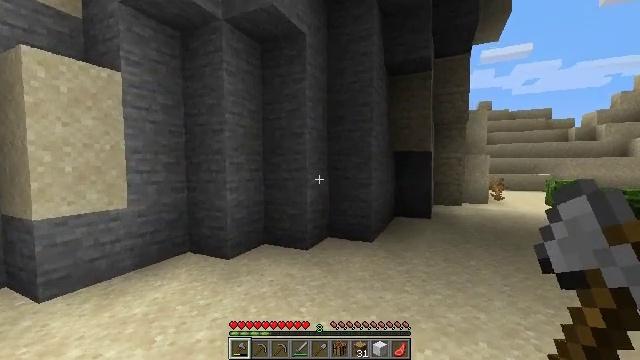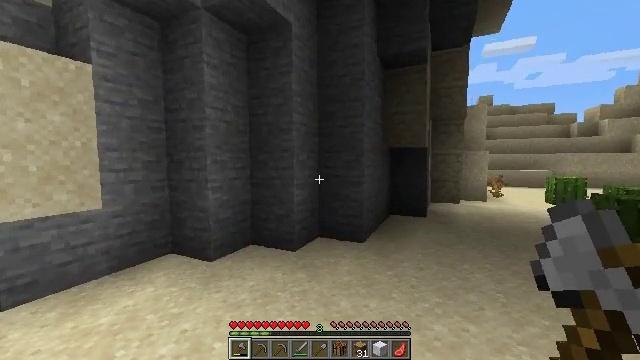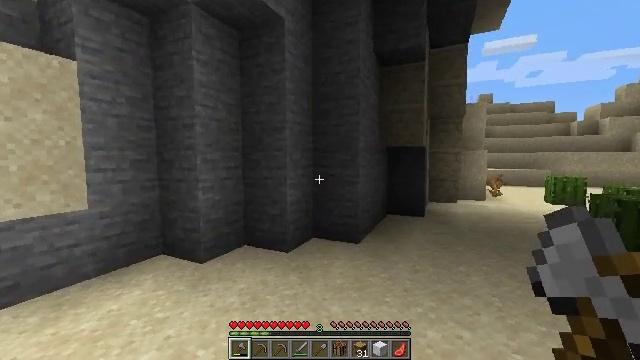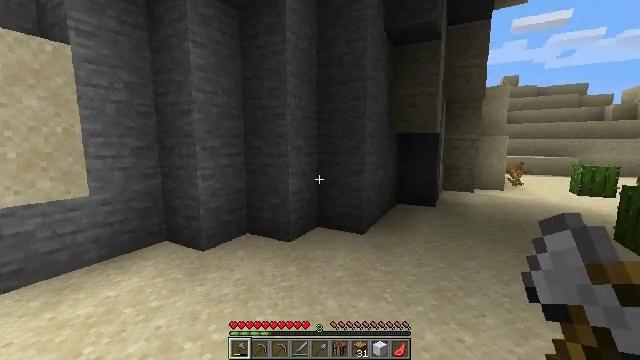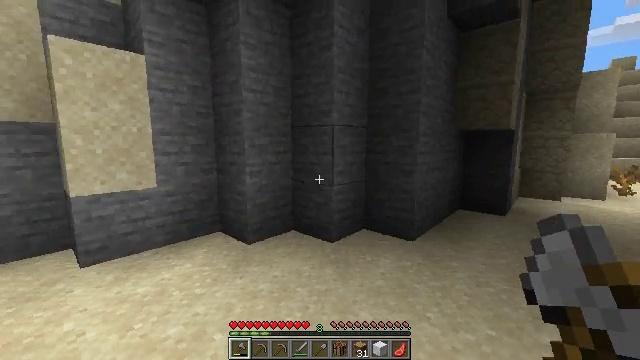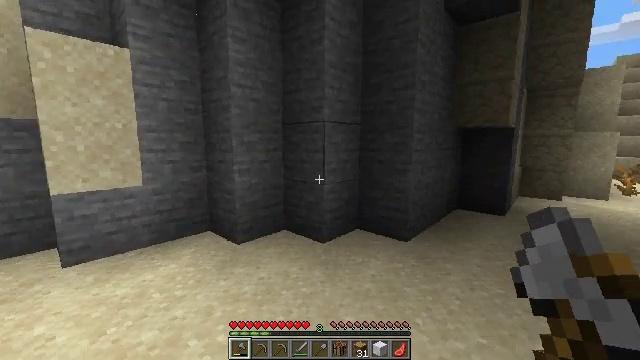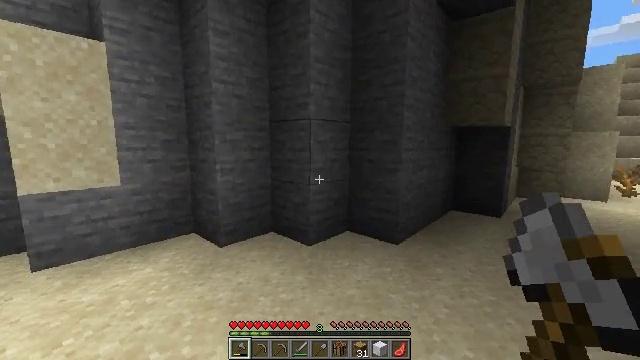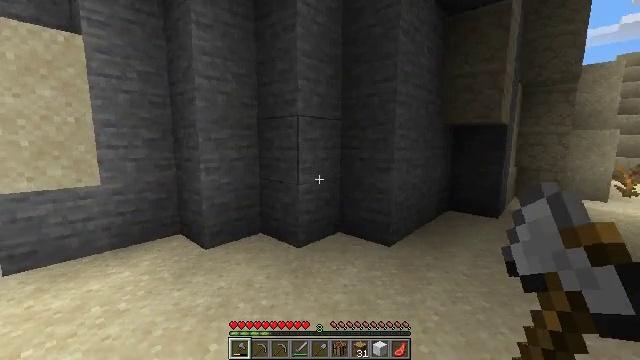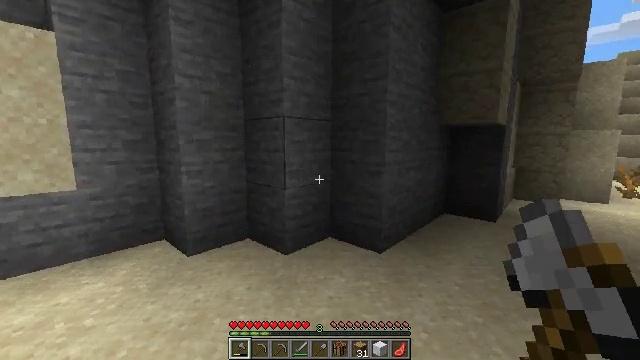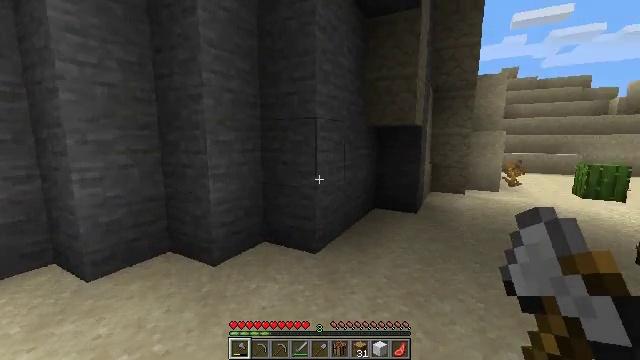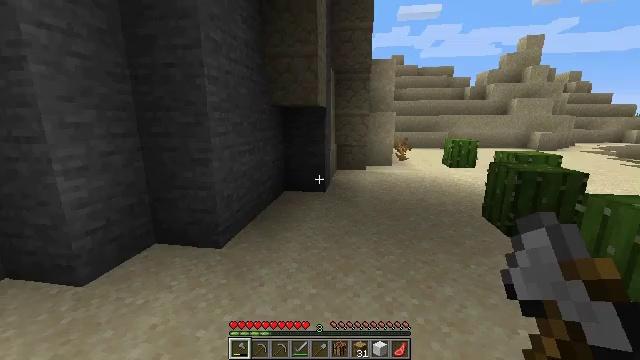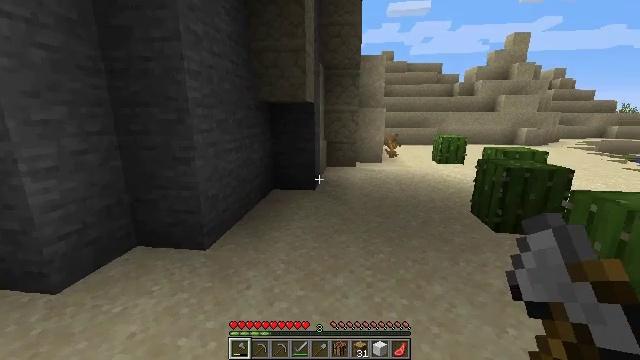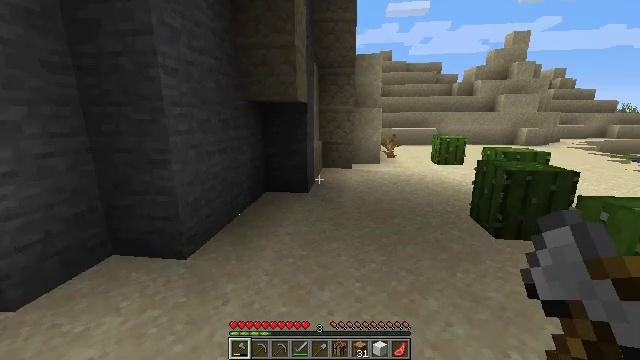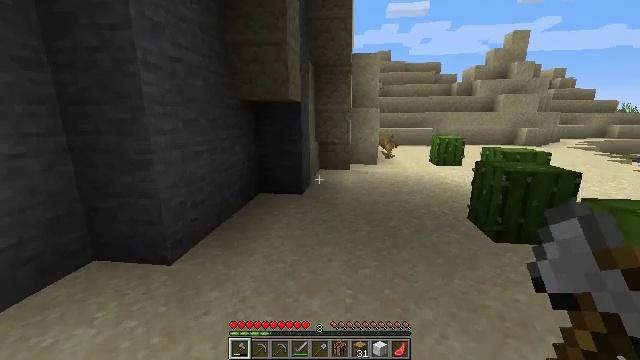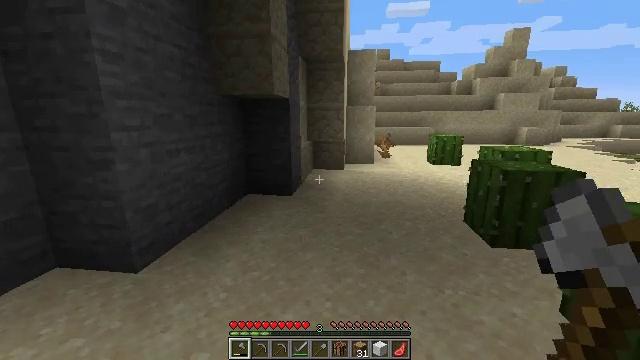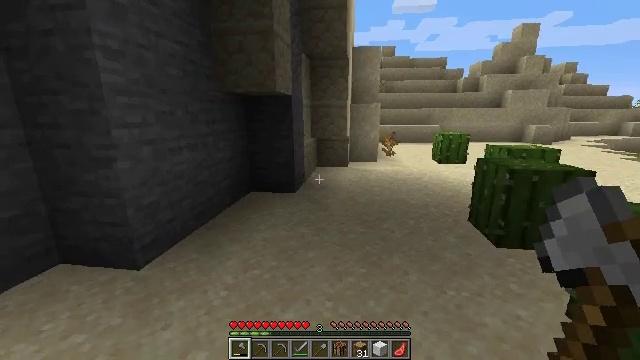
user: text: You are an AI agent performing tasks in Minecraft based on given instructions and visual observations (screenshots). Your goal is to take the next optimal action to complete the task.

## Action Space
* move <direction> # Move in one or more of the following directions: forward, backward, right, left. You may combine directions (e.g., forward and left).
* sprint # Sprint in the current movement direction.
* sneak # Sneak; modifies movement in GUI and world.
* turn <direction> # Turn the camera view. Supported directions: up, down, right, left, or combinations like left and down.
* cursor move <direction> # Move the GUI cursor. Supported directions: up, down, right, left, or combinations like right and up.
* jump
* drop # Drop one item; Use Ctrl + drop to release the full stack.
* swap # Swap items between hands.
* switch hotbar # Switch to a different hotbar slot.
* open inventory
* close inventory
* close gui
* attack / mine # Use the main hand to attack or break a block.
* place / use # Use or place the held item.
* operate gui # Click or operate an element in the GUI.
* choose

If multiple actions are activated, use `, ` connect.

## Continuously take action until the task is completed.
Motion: motion action
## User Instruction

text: Harvest the cactus plant.
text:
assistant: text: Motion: move forward and move right
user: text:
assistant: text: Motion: move forward and move right
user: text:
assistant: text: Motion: move forward and move right, turn left and down
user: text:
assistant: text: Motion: move forward and move right, turn left
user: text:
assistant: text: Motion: move forward and move right
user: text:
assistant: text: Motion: move forward and move right
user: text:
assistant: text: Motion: move forward and move right
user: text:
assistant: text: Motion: move forward and move right
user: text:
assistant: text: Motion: move forward and move right, turn right
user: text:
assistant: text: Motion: move forward and move right, turn right and down
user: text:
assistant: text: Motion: move forward and move right, turn right
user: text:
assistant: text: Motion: move forward and move right
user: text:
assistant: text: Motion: move forward and move right
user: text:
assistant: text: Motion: move forward and move right
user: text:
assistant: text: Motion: move forward and move right, turn left
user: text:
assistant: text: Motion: move forward and move right, turn left
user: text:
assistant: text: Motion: move forward and move right
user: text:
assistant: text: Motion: move forward
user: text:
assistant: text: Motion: move forward
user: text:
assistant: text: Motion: move forward
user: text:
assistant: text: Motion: move forward
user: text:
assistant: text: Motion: move forward
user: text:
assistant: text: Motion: move forward, turn up
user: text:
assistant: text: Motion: move forward, turn left and up
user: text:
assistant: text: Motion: move forward and move right, turn left and up
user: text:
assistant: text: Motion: move forward and move right, turn left and up
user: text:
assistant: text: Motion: move forward and move right, turn left and up
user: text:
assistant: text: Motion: move forward and move right, turn left and up
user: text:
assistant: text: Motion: move forward and move right, turn left
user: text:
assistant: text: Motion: move forward, turn left